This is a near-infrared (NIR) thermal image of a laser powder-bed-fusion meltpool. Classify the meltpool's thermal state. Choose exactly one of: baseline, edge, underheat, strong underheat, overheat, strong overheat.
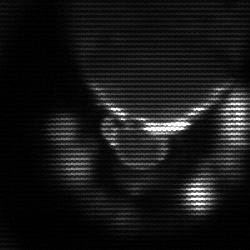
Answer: baseline